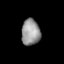
Tissue: prostate
Cell type: T cells
Senescence score: 0.3293
Nuclear area (px): 485
Mean DAPI intensity: 148.245